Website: apple
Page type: billing-address
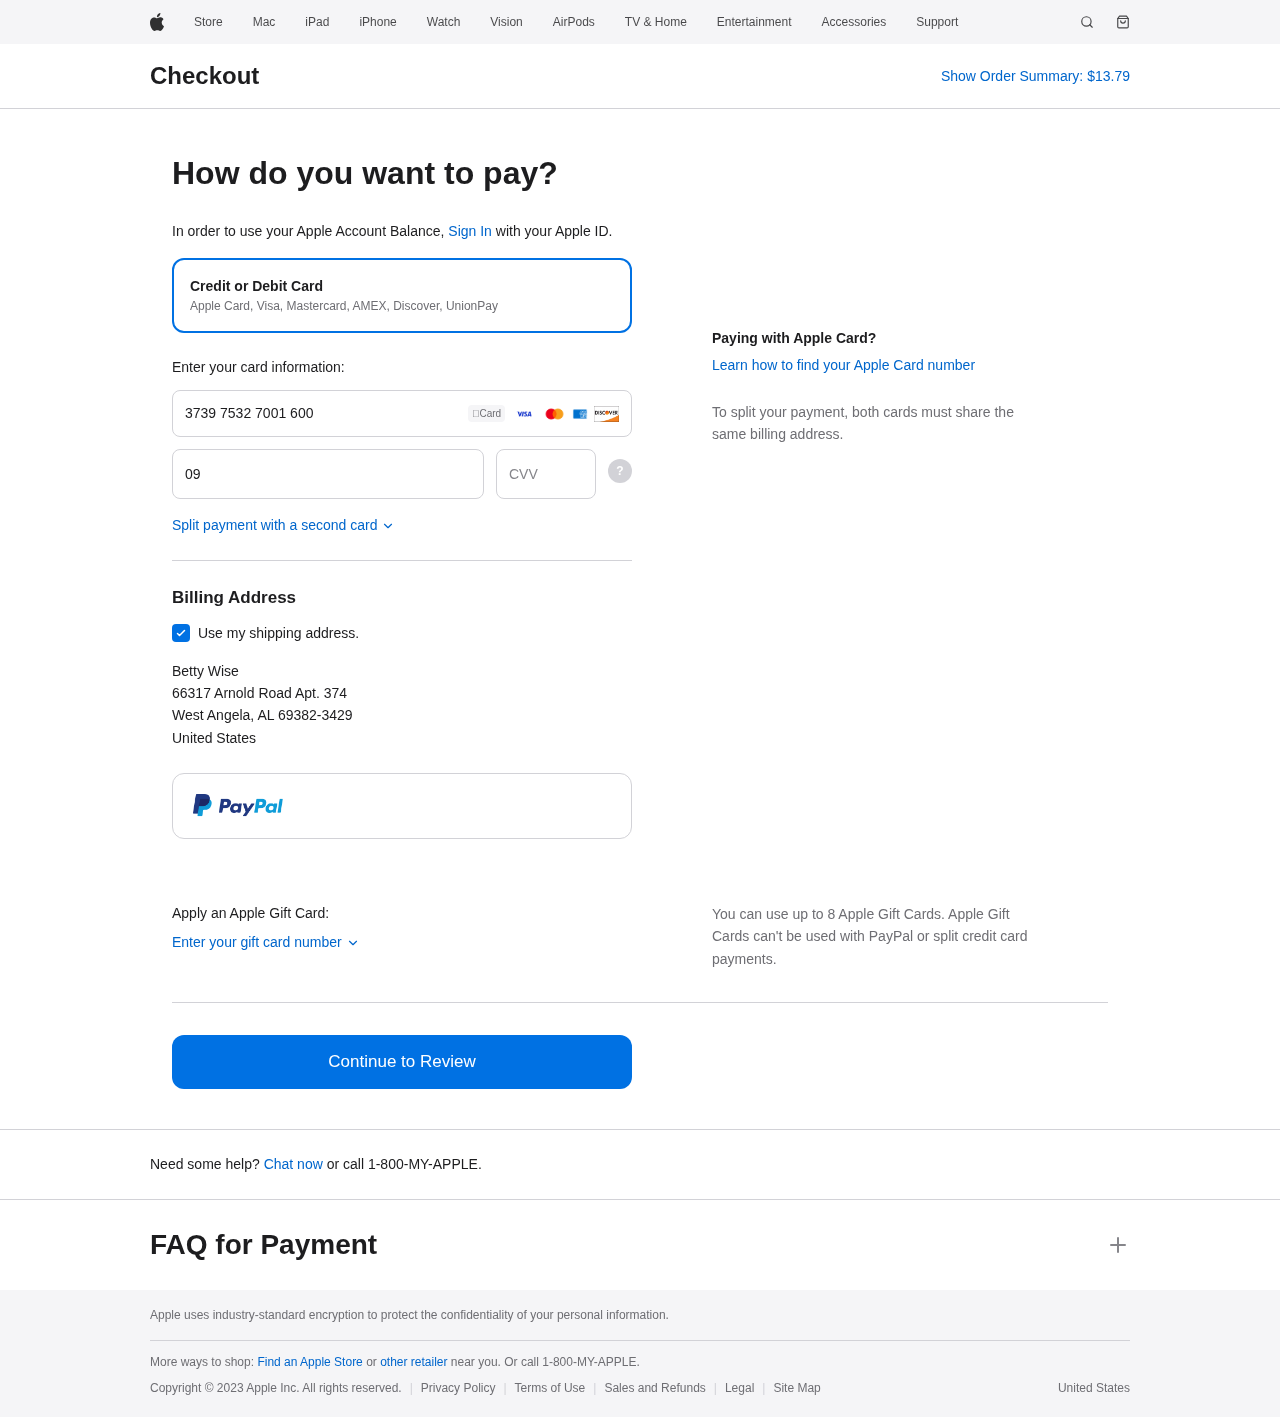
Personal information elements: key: PII_CARD_CVV
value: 0548
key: PII_CARD_EXPIRY
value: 09/29
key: PII_CARD_NUMBER
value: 3739 7532 7001 600
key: PII_CITY
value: West Angela
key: PII_COUNTRY
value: United States
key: PII_FULLNAME
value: Betty Wise
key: PII_POSTCODE_FULL
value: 69382-3429
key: PII_STATE_ABBR
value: AL
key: PII_STREET
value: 66317 Arnold Road Apt. 374
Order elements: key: ORDER_TOTAL
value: $13.79